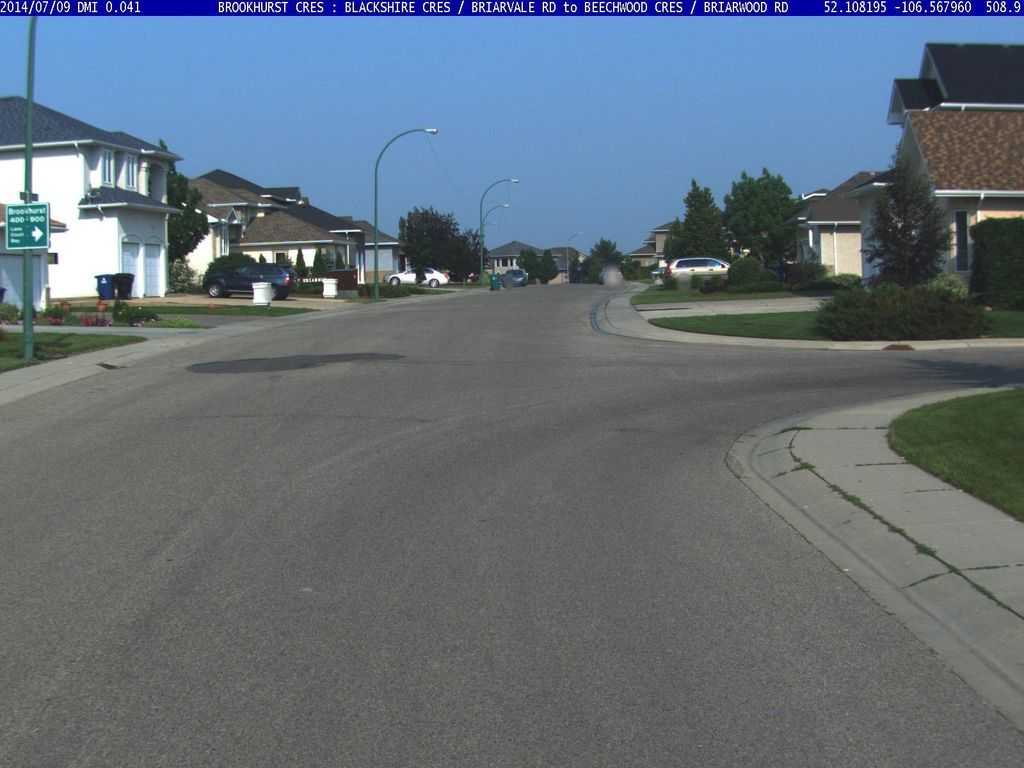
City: saskatoon